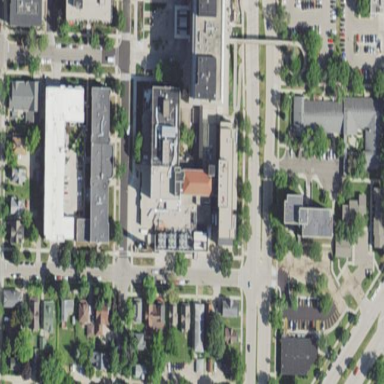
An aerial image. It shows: Hospital building.